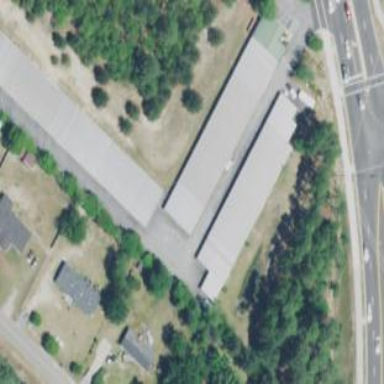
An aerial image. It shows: Warehouse.